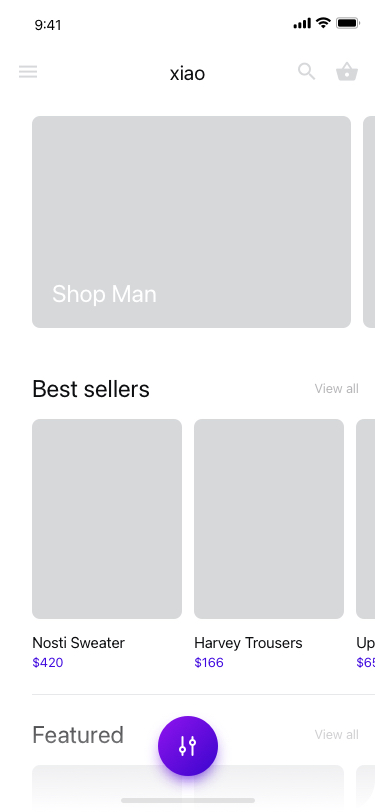
Text in this UI design:
Best sellers
View all
Nosti Sweater
Harvey Trousers
$420
$166
Upside NEED Tee
$65
Featured
View all
Shop Man
xiao